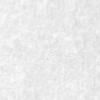
Label: no_change